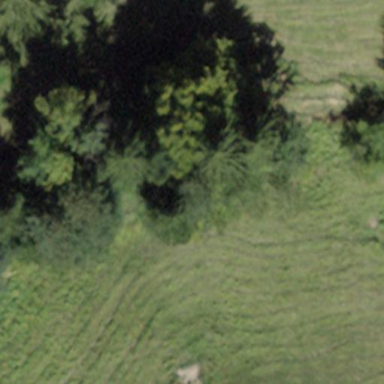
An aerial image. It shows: Forest area.